Question: My matrix math is a bit rusty, so I'm having some trouble figuring out the proper transformation process that I need to apply here.
I have a full-screen quad with coordinates ranging from '[-1, 1]' in both directions. I texture this quad with a non-square texture and then scale my modelview matrix to resize and preserve the aspect ratio. I want to also rotate the resized quad, but I'm getting stretched/distorted results.
Here's the process that I'm going through:
'''
_gl.viewport(0, 0, _gl.viewportWidth, _gl.viewportHeight); // full-screen viewport
mat4.rotate(_modelview_matrix, degToRad(-1.0 * _desired_rotation), [0, 0, 1]); // rotate around z
mat4.scale(_modelview_matrix, [_shape.width / _gl.viewportWidth, _shape.height / _gl.viewportHeight, 1]); // scale down
'''
Note that this is implemented in WebGL, but the process should be universal.
For simplicity's sake, this is all being done at the origin. I'm pretty sure I'm missing some relationship between the scaling down and the rotation, but I'm not sure what it is.

If I want the size of the quad to be '_shape.width, _shape.height' and have a rotation by an arbitrary angle, what am I missing?
Thanks!
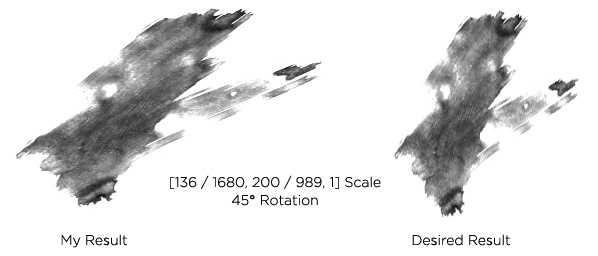
Answer: You can use arbitrary combinations of projection and modelview. So just make your life easy: Use some projection that retains the windows aspect ratio, so that modelview coordinates don't get anisotropically distorted. Then just draw the texture onto a quad with the same edge ratio.
This is in C, but the concept should be transferrable easy enough.
'''
typedef struct Projection {
enum{perspective, ortho} type;
union {
GLfloat fov;
GLfloat size;
};
GLfloat near;
GLfloat far;
} Projection;
Projection projection;
GLuint tex_width;
GLuint tex_height;
GLuint viewport_width;
GLuint viewport_height;
/*...*/
void display()
{
GLfloat viewport_aspect;
if(!viewport_width || !viewport_height)
return;
viewport_aspect = (float)viewport_width/(float)viewport_height;
glViewport(0, 0, viewport_width, viewport_height);
glMatrixMode(GL_PROJECTION);
glLoadIdentity();
switch(projection.type) {
case ortho: {
glOrtho(-0.5 * viewport_aspect * projection.size,
0.5 * viewport_aspect * projection.size,
-0.5 * projection.size,
0.5 * projection.size,
-projection.near,
projection.far );
}
case perspective: {
glFrustum( -0.5 * viewport_aspect * projection.near * projection.fov,
0.5 * viewport_aspect * projection.near * projection.fov,
-0.5 * projection.near * projection.fov,
0.5 * projection.near * projection.fov,
-projection.near,
projection.far );
}
default:
return;
}
glMatrixMode(GL_MODELVIEW);
glLoadIdentity();
{
GLfloat const T = 0.5*(float)texture_width/(float)texture_height;
GLfloat quad[4][4] = {
/* X Y, U, V */
{-T, -0.5, 0.0, 0.0},
{ T, -0.5, 1.0, 0.0},
{ T, 0.5, 1.0, 1.0},
{-T, 0.5, 0.0, 1.0},
}
glEnableClientState(GL_VERTEX_ARRAY);
glEnableClientState(GL_TEXTURE_COORD_ARRAY);
glVertexPointer(2, GL_FLOAT, (char*)&quad[6]-(char*)&quad[2], &quad[2]);
glTexCoordPointer(2, GL_FLOAT, (char*)&quad[6]-(char*)&quad[2], &quad[2]);
glEnable(GL_TEXTURE_2D);
glBindTexture(GL_TEXTURE_2D, texture_ID);
glDrawArrays(GL_QUADS, 0, 4);
}
}
'''